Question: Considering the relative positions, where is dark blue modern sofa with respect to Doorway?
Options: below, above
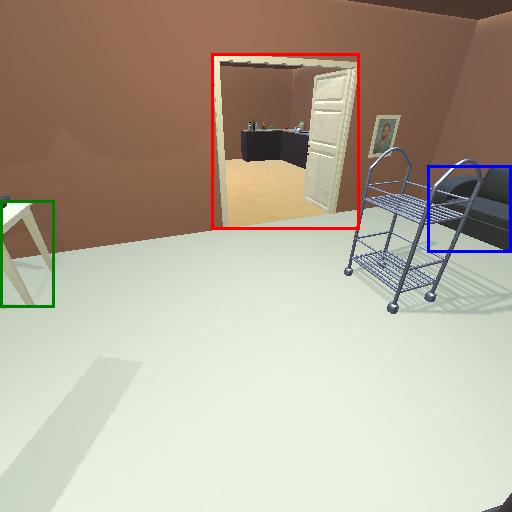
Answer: below